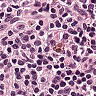
Metastatic tissue present: no